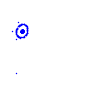
Particle: electron